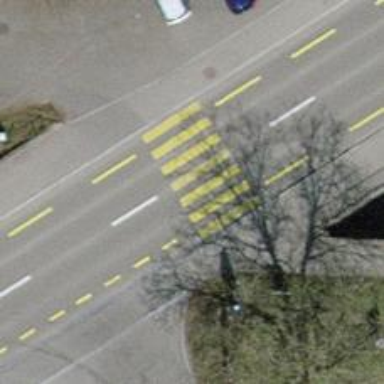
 featuring bridge and designated cycle lane."